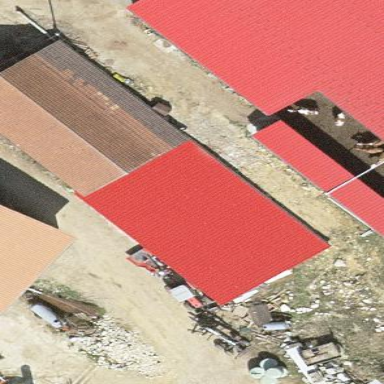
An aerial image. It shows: Farm building.